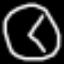
Label: clock